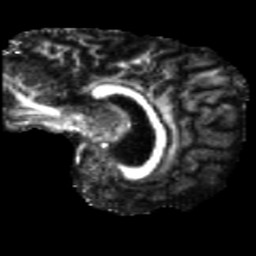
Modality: FA
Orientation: sagittal
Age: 42
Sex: male
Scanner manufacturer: siemens
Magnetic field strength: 3 T
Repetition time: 5.25 s
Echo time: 0.08 s